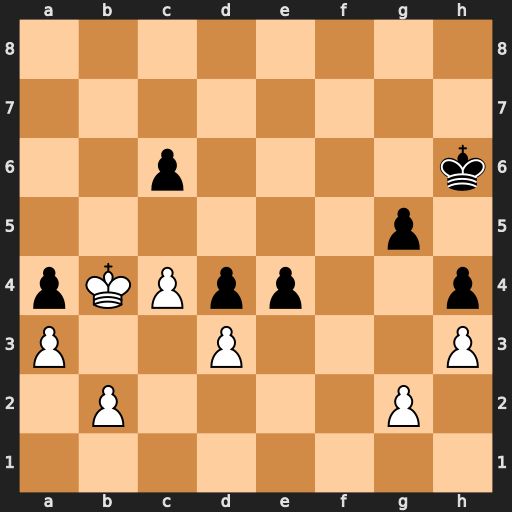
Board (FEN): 8/8/2p4k/6p1/pKPpp2p/P2P3P/1P4P1/8
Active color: w
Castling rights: -
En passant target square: -
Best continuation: dxe4 d3 Kc3